Question: I'm a VBA newbie, but have successfully created a handful of useful Excel Functions. The one I'm working on right now, which seems like it should be simple, is eluding me. I think I'm misunderstanding the syntax, and need some guidance.
Consider the following screen capture; I am attempting to create the function in Column E, which is simply the VALUE from D$n.

So far, this is as far as I've gotten:
'''
Function PASTVALUE(q As String)
q.PasteSpecial Paste:=xlPasteValues
End Function
'''
which, if I understand properly, is reading the input value (in my case, the contents of cell 'D$n') as a String, then pasting it using 'PasteValues'.
Do I need to somehow copy it before I paste it? I thought that the 'q As String' parameter was what brought it into the function.
But then if I'm not copying, is it trying to 'paste' from an empty clipboard...in which case I have idea what I should be using to accomplish this.
Help!
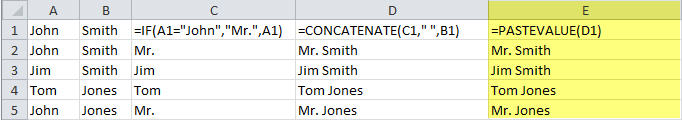
Answer: You can just ''transfer'' the value(displayed) over like this
'''
Function PASTEVALUE(rng As Range)
PASTEVALUE = rng.Text
End Function
'''
or use the <URL> function to evaluate the formula in that range
'''
Function PASTEVALUE(rng As Range)
PASTEVALUE = [rng]
End Function
'''